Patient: sex M, age 78
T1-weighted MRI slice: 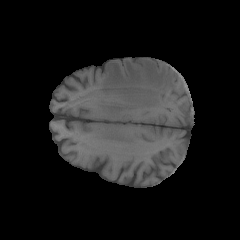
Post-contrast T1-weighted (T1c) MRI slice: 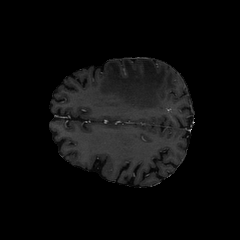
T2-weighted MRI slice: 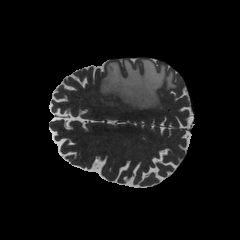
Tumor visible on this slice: yes
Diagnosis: Glioblastoma, IDH-wildtype
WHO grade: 4